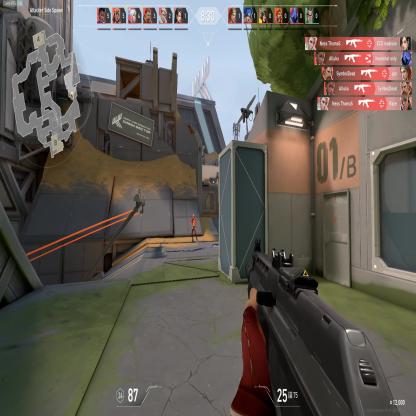
Label: enemy